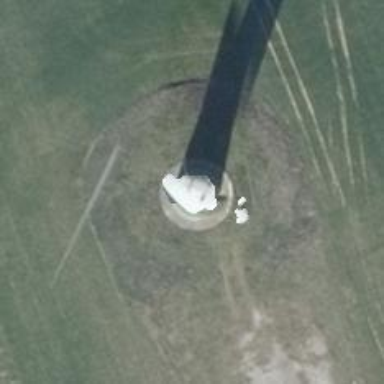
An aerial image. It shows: Wind generator using horizontal axis wind turbines.